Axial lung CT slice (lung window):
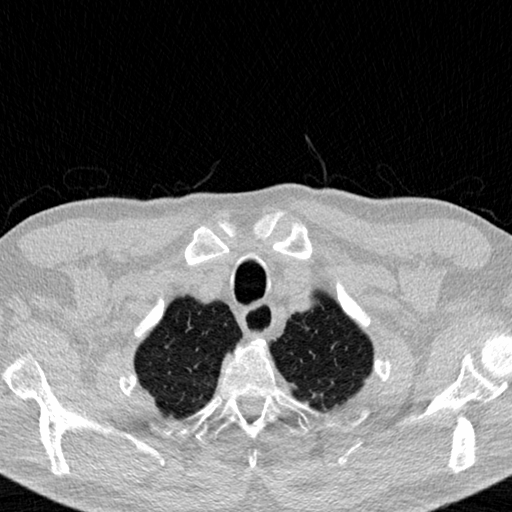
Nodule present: no